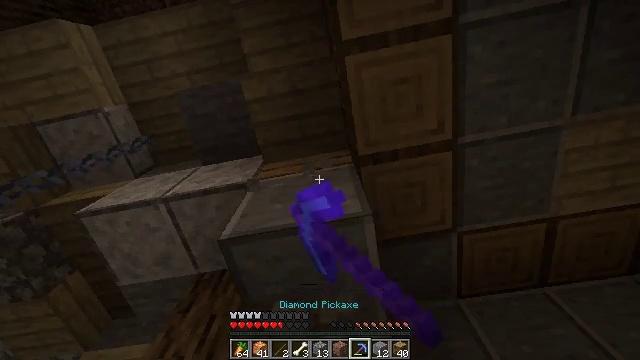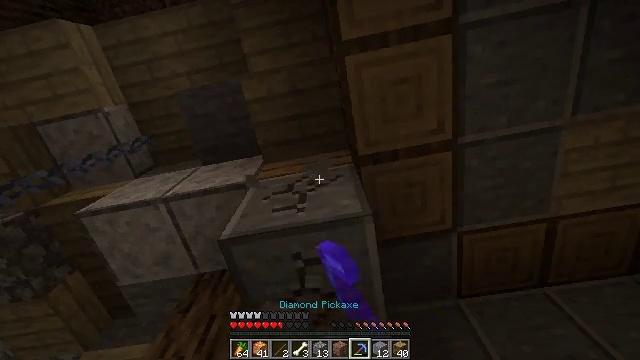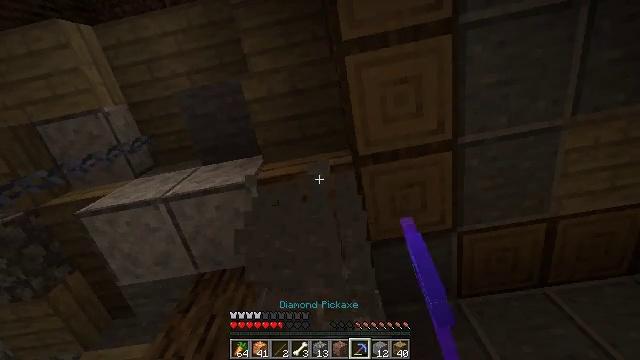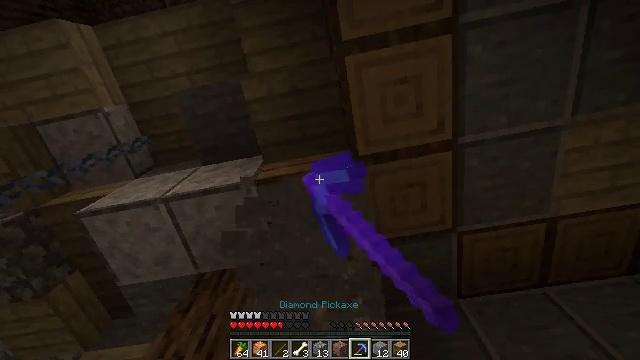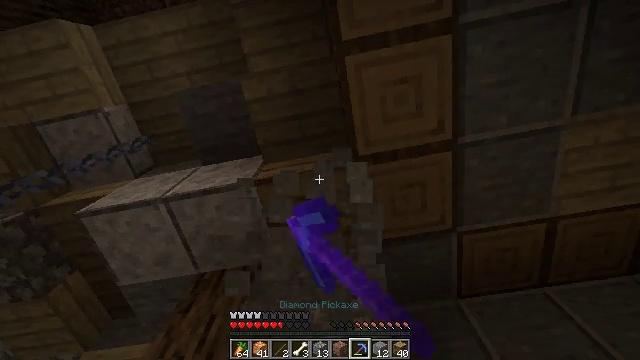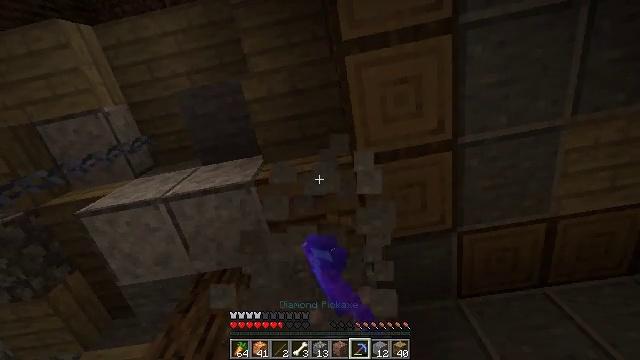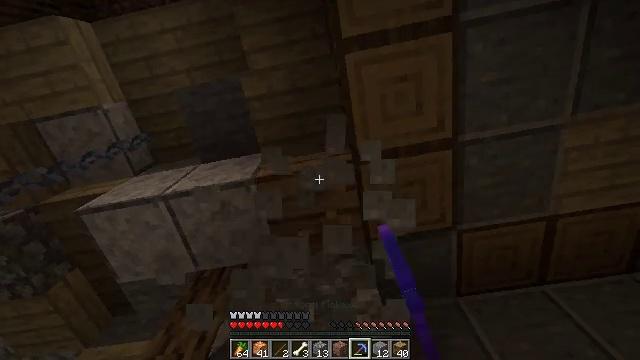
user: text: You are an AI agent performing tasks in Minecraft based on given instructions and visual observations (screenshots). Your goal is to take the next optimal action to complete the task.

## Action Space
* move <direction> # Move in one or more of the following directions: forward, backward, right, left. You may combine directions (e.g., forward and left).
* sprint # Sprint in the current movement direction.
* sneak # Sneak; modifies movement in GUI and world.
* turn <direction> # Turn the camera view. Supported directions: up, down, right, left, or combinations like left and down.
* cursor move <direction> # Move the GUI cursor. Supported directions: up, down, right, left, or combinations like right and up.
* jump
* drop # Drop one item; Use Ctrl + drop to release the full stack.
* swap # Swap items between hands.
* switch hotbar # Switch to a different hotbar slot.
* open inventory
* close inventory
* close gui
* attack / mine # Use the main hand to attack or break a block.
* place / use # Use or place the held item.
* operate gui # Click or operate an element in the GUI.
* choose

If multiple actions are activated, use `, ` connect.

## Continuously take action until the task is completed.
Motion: motion action
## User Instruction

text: Collect the polished andesite by holding left button.
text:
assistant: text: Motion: attack / mine
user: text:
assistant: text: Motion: attack / mine
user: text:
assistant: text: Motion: attack / mine
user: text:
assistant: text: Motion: attack / mine
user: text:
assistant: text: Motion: attack / mine
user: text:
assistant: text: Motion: attack / mine
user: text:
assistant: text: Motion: no_op